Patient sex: M
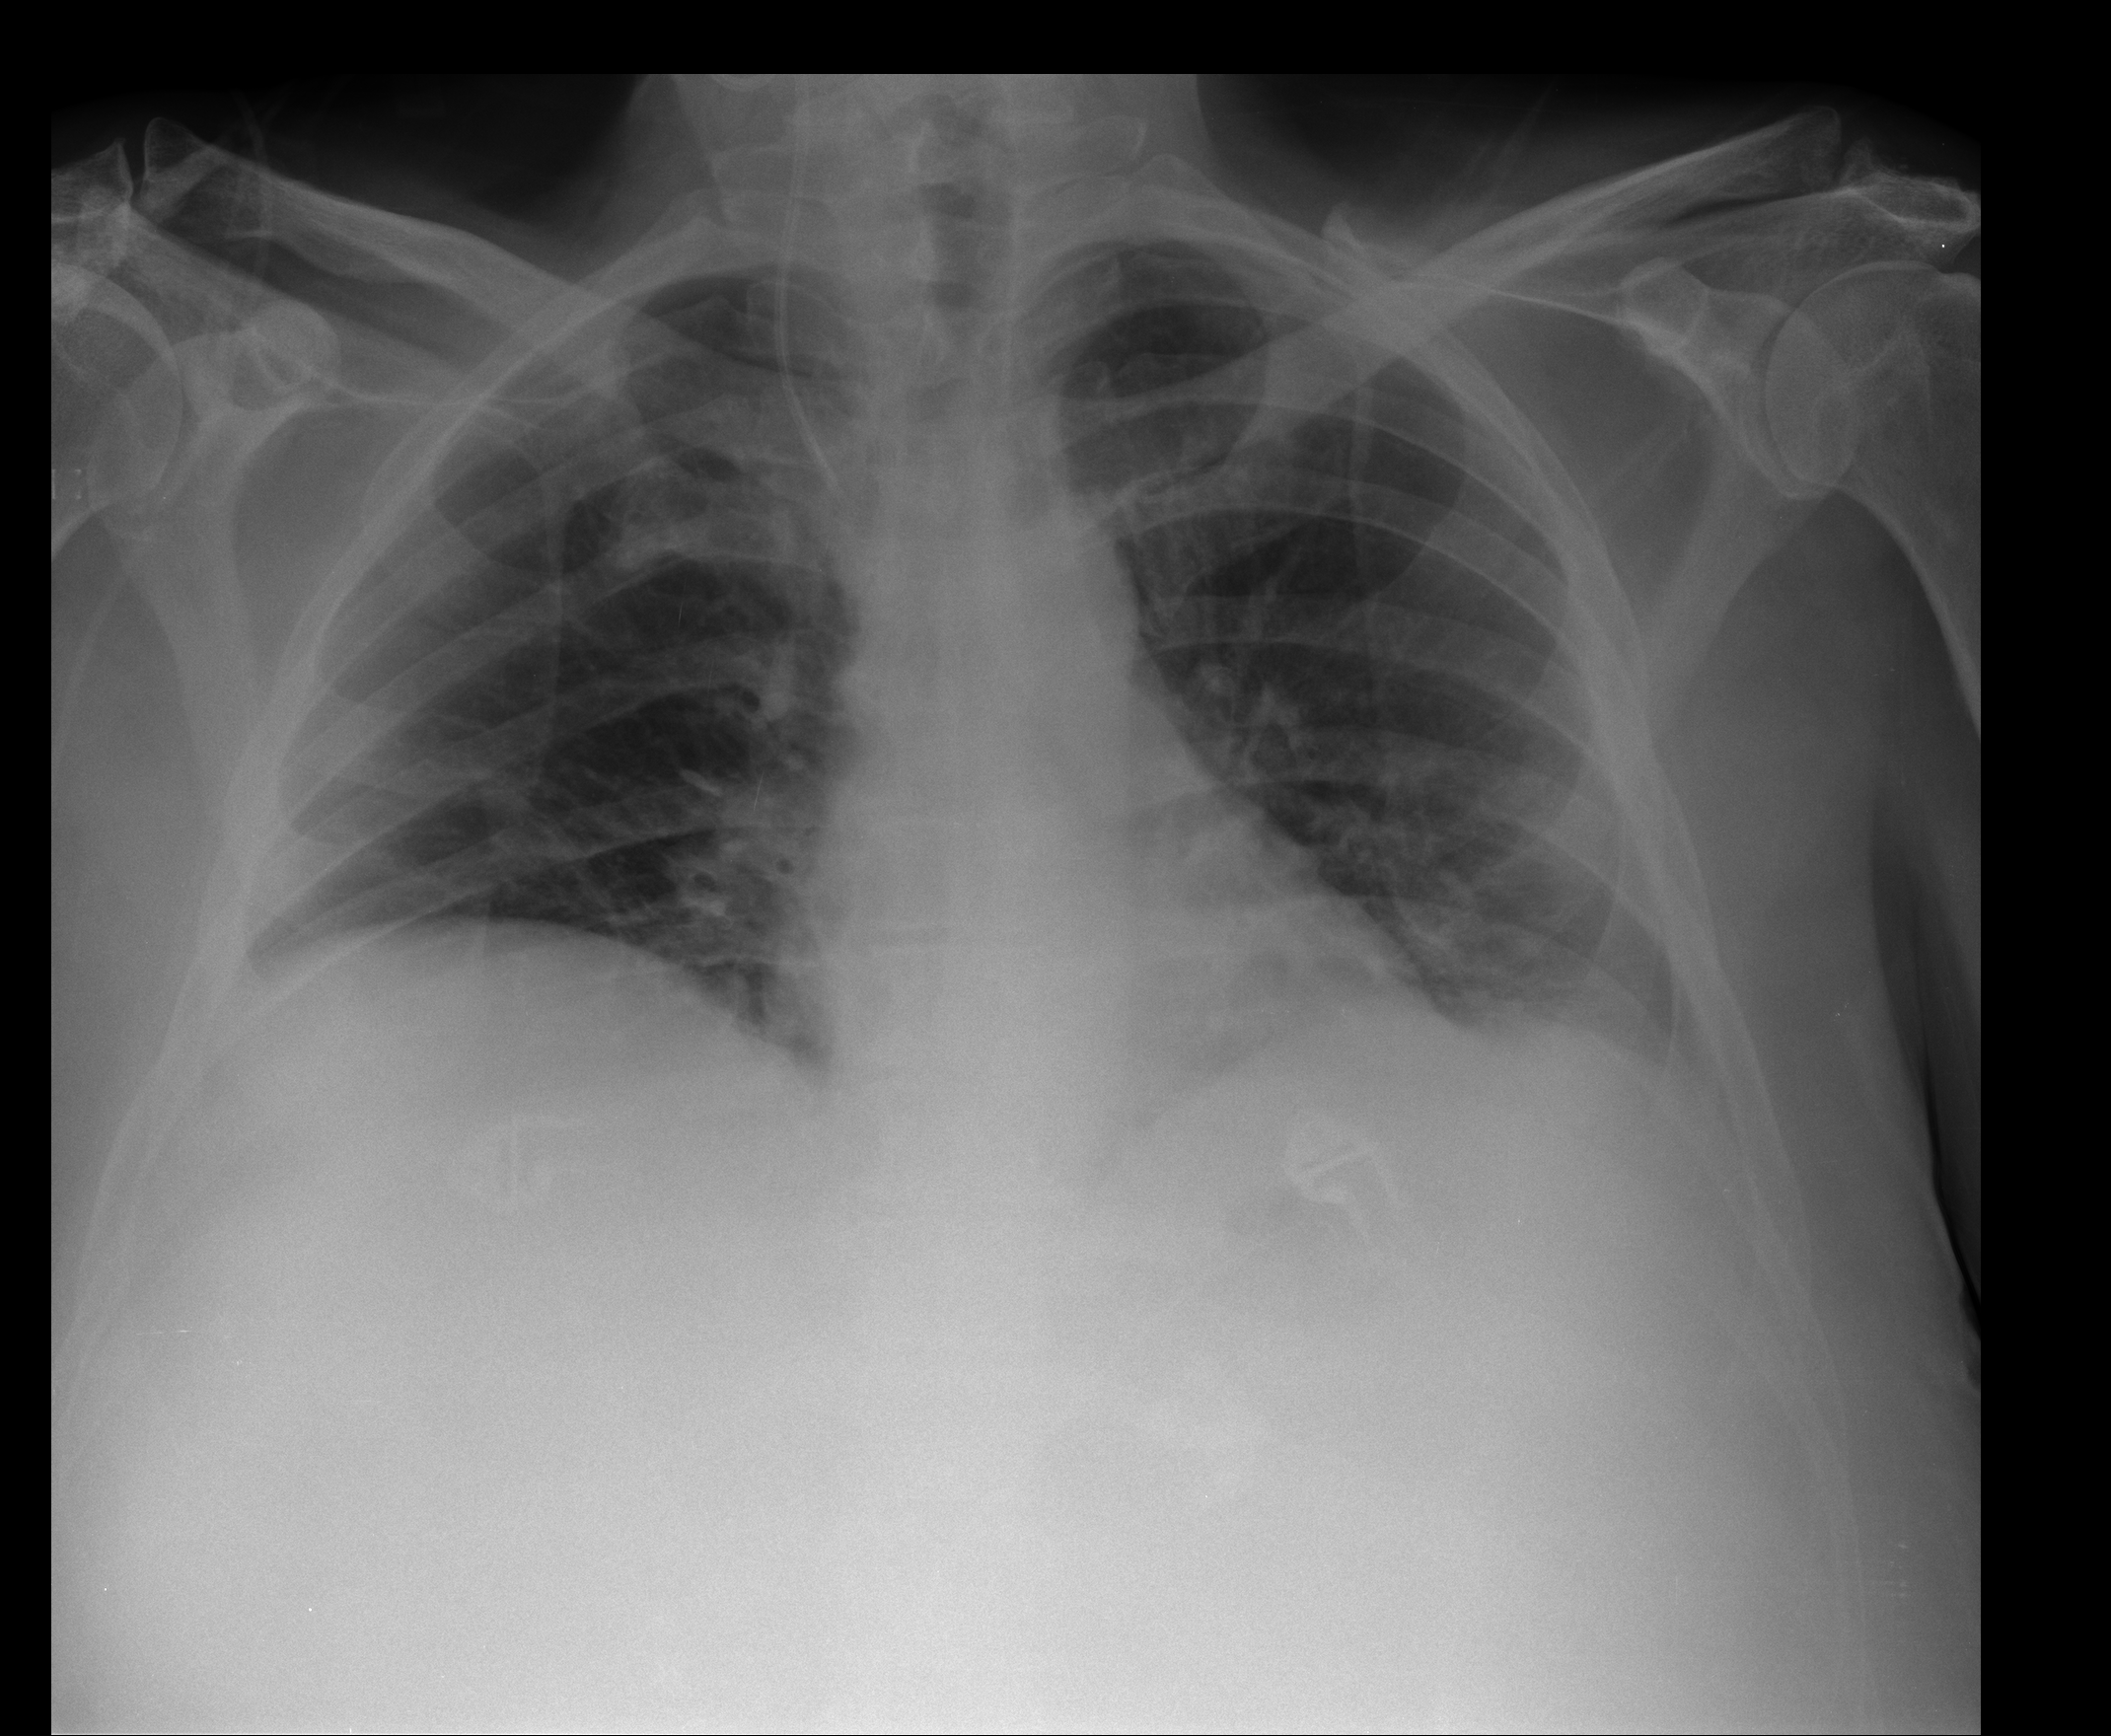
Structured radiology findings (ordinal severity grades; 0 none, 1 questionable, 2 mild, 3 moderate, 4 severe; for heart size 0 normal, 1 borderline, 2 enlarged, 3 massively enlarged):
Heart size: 0
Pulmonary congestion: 0
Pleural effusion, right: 0
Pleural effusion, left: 1
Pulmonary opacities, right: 0
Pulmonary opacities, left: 0
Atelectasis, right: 0
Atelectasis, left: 2